Question: I am interesting in implementing a UIColor spectrum that appear similar to the one shown below. Based on where an user touch on the scale, I want the user to be able draw lines with the color selected via touch.

I am having trouble getting started to implement this concept. Since the RGB color begins with 'R = 255, G = 0, B = 0', but changes based on the the values of colors changing simultaneously, I do not know how to correspond these changes on based only the increment in the 'y' coordinate based on touch.
My questions are:
1. Are there any open source examples of touched based color selections from a color spectrum that I could use or partly get guidance from? Even if they are not in objective-c, it'd still be very helpful to see how y coordinate change could correspond to the RGB value changes.
2. What are some important segments in the RGB spectrum where the the colors inflect so if I were trying to implement the spectrum color selection on my own, I will be able to get started based on these values?
Thanks!
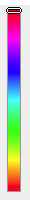
Answer: I think you're overthinking this. All you have to do is set up your slider to provide values from 0.0 to 1.0 and instead of creating a color with RGB, use '+[UIColor colorWithHue:saturation:brightness:alpha:]'. All you have to do is pass the sliders value to hue parameter.
'''
UIColor *color = [UIColor colorWithHue:mySlider.value saturation:1.0 brightness:1.0 alpha:1.0];
'''